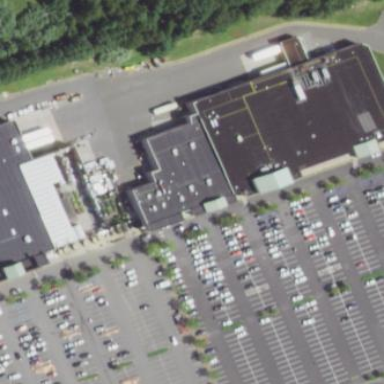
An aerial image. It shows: Retail building.